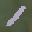
Label: 1